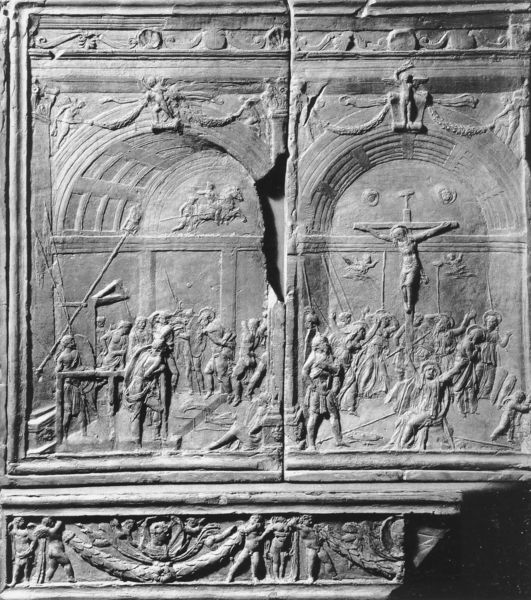
Titel: Forzori-Altar, Geißelung und Kreuzigung Christi
Künstler: Donatello
Institution: London, Victoria and Albert Museum
Schlagwörter: flügel, nackt, menschen, marmor, raum, szene, säulen, tür, bibel, geschichte, rahmen, stein, trauer, kirche, girlande, renaissance, pferd, pferde, reiter, engel, putto, relief, bogen, soldaten, bordüre, stufe, platte, bögen, gerüst, gewölbe, glaube, kreuz, religion, loch, volk, kranz, girlanden, gesims, christus, jesus, kreuzigung, kassettendecke, speer, fresko, stange, muscheln, maria, szenen, christentum, juden, golgatha, srein, kruezigung, pelief